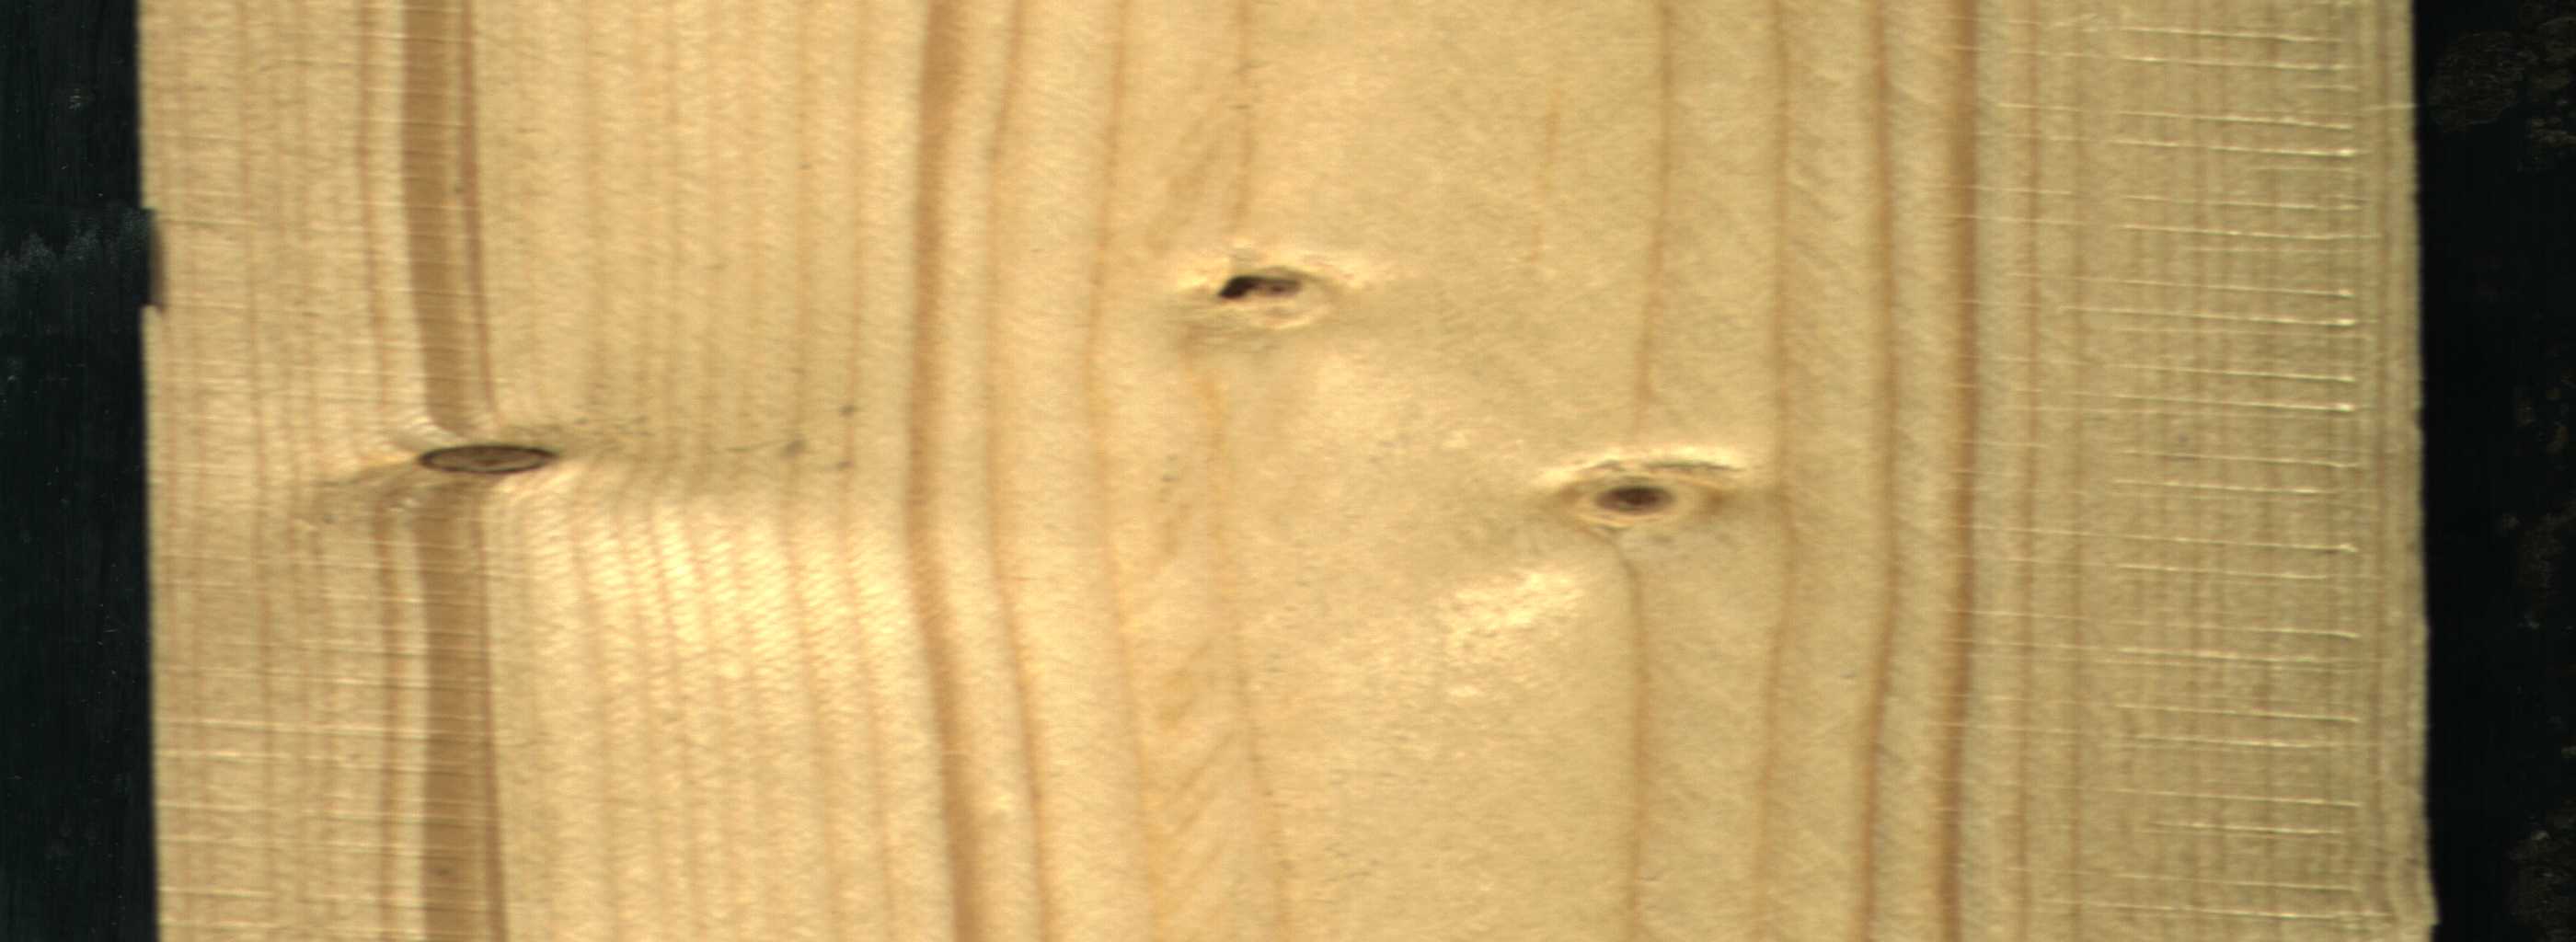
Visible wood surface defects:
Quartzity
Quartzity
Dead_Knot
Dead_Knot
Live_Knot